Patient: sex M, age 49
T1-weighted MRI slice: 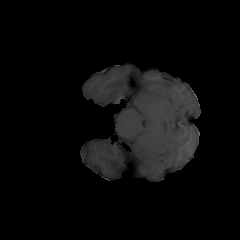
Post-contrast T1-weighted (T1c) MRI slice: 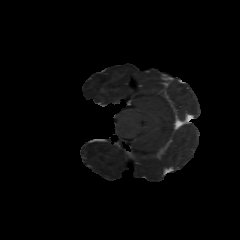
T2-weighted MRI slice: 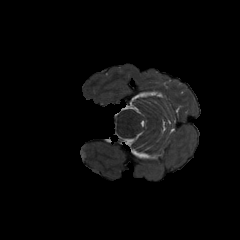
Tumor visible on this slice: no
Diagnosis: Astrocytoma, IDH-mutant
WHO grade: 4